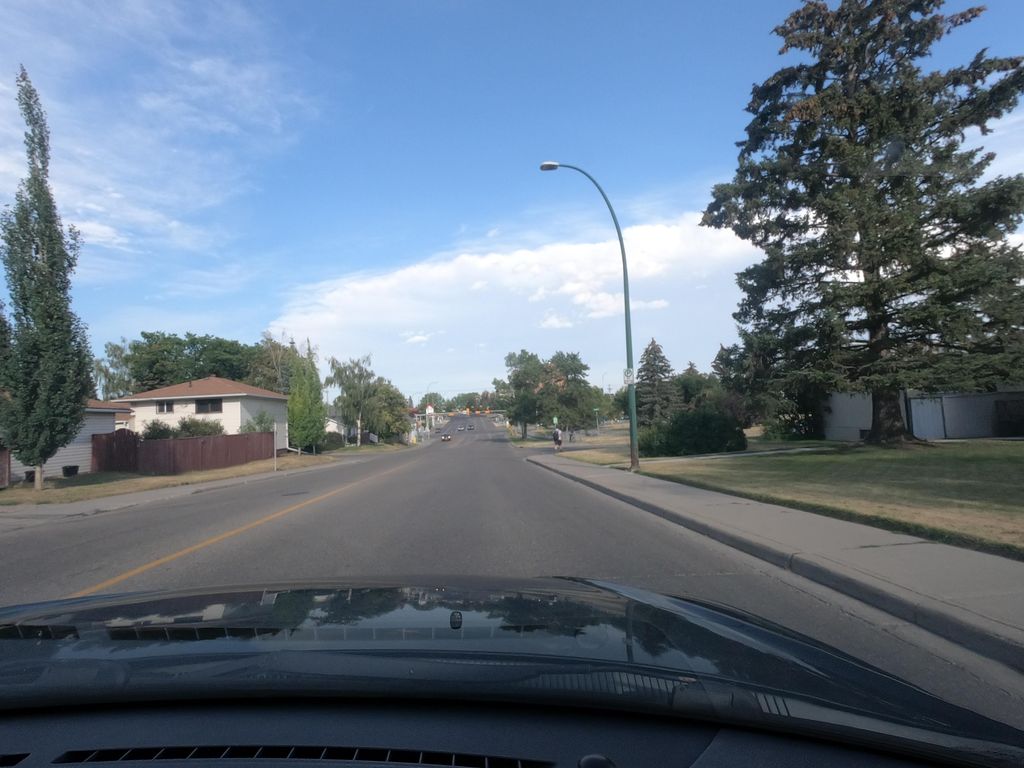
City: calgary